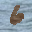
Label: 6